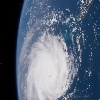
Label: cloud